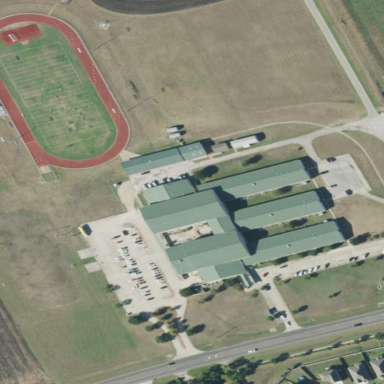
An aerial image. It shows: School.